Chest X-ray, AP view. Patient: 47 years old, sex F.
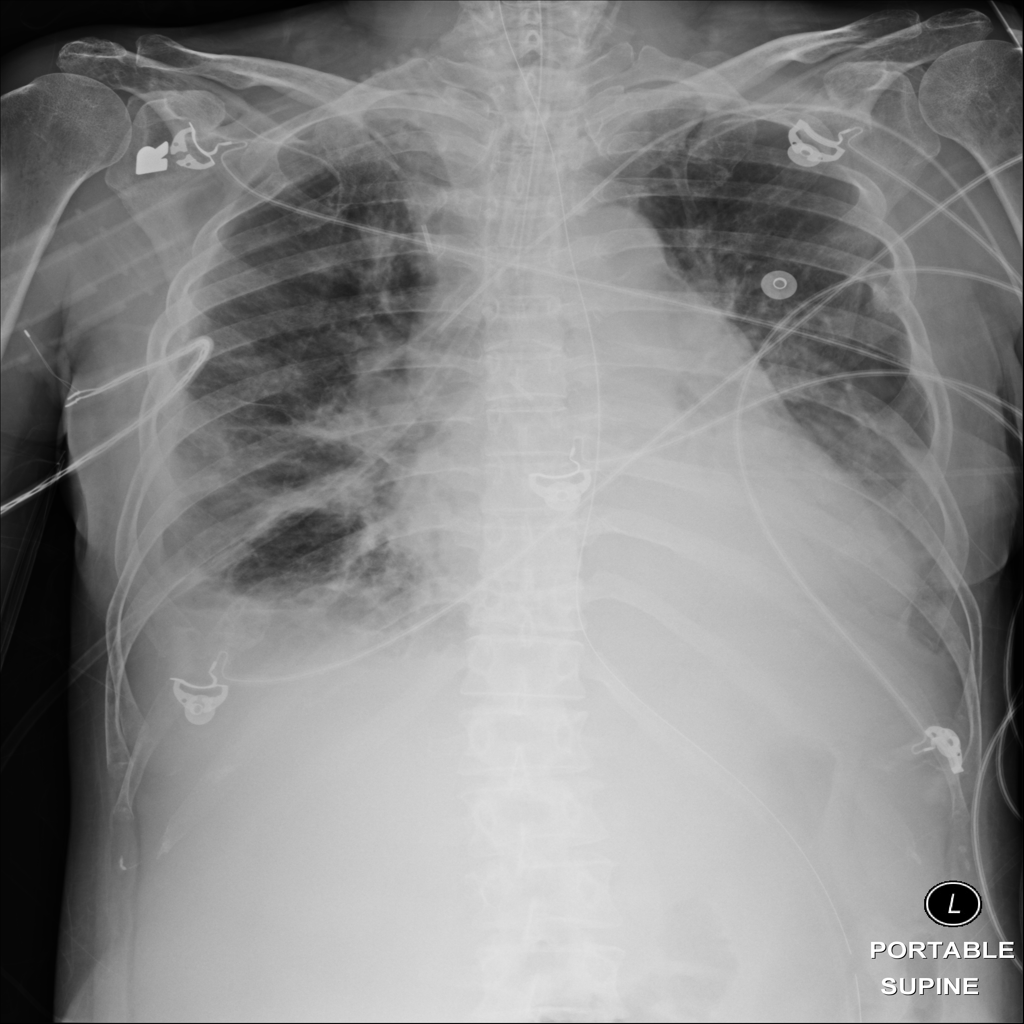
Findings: No Finding